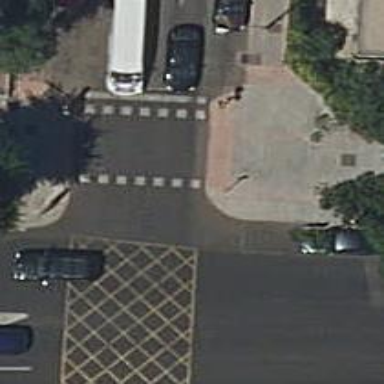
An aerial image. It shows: Road crossing with traffic signals.